【题型】选择题　【知识点】函数　【难度】medium
函数$f(x)=A\sin(\omega x+\varphi)(A>0,\omega>0,0<\varphi<\pi)$在一个周期内的图象如图所示，则下列说法中正确的是( \   \ )

\noindent A. $f(0)=1$\\
B. 该函数的解析式为$f(x)=2\sin\left(\dfrac{2}{3}x+\dfrac{\pi}{6}\right)$\\
C. 将函数$f(x)$的图象向右平移$\dfrac{\pi}{2}$个单位得到的函数是奇函数\\
D. 函数$f(x)$的减区间为$\left[\dfrac{\pi}{4}+2k\pi,\dfrac{7}{4}\pi+2k\pi\right],k\in Z$
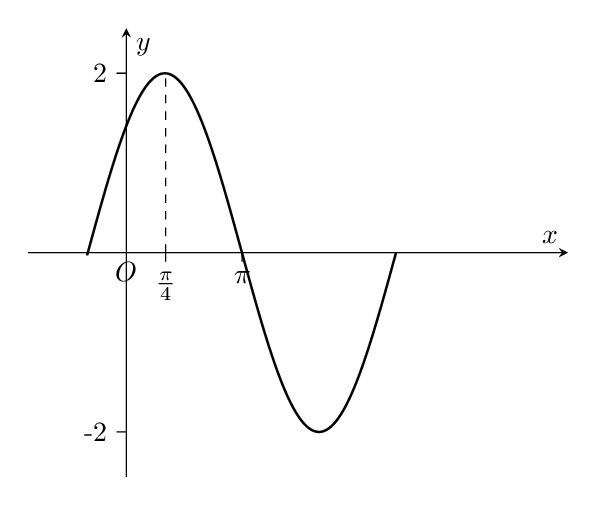
【解答】
\noindent \textbf{【答案】}C

\noindent \textbf{【难度】}0.65

\noindent \textbf{【知识点】}求$\sin x$型三角函数的单调性、求正弦（型）函数的对称轴及对称中心、由图象确定正（余）弦型函数解析式

\noindent \textbf{【分析】}由图象可以得出振幅和周期，进而求得$A$和$\omega$，且有$f\left(\dfrac{\pi}{4}\right)$取最大值，结合正弦函数的图象性质，结合$0<\varphi<\pi$，可解得$\varphi=\dfrac{\pi}{3}$，进而求出$f(x)=2\sin\left(\dfrac{2}{3}x+\dfrac{\pi}{3}\right)$，以此判断ABD，对于C，将函数$f(x)$的图象向右平移$\dfrac{\pi}{2}$个单位可得$f\left(x-\dfrac{\pi}{2}\right)=2\sin\dfrac{2}{3}x$，易得$2\sin\dfrac{2}{3}x$为奇函数，故C正确.

\noindent \textbf{【详解】}对于AB，由图象，易得$A=2$，$T=4\times\left(\pi-\dfrac{\pi}{4}\right)=3\pi=\dfrac{2\pi}{\omega}$，解得$\omega=\dfrac{2}{3}$，
则$f(x)=2\sin\left(\dfrac{2}{3}x+\varphi\right)(0<\varphi<\pi)$，
因为$f\left(\dfrac{\pi}{4}\right)=2\sin\left(\dfrac{2}{3}\cdot\dfrac{\pi}{4}+\varphi\right)=2$，则有$\dfrac{2}{3}\cdot\dfrac{\pi}{4}+\varphi=\dfrac{\pi}{2}+2k\pi,k\in Z$，
即$\varphi=\dfrac{\pi}{3}+2k\pi,k\in Z$，因为$0<\varphi<\pi$，所以$\varphi=\dfrac{\pi}{3}$，
则$f(x)=2\sin\left(\dfrac{2}{3}x+\dfrac{\pi}{3}\right)$，故B错误；
$f(0)=\sqrt{3}\neq1$，故A错误，

\noindent 对于C，将函数$f(x)$的图象向右平移$\dfrac{\pi}{2}$个单位，即
\(
f\left(x-\dfrac{\pi}{2}\right)=2\sin\left[\dfrac{2}{3}\left(x-\dfrac{\pi}{2}\right)+\dfrac{\pi}{3}\right]=2\sin\dfrac{2}{3}x,
\)
易得$2\sin\dfrac{2}{3}x$为奇函数，故C正确；

\noindent 对于D，若求$f(x)=2\sin\left(\dfrac{2}{3}x+\dfrac{\pi}{3}\right)$的单调递减区间，
则有$\dfrac{\pi}{2}+2k\pi\leq\dfrac{2}{3}x+\dfrac{\pi}{3}\leq\dfrac{3\pi}{2}+2k\pi,k\in Z$，
解得$\dfrac{\pi}{4}+3k\pi\leq x\leq\dfrac{7\pi}{4}+3k\pi,k\in Z$，
即$f(x)$的减区间为$\left[\dfrac{\pi}{4}+3k\pi,\dfrac{7\pi}{4}+3k\pi\right],k\in Z$，故D错误.

\noindent 故选：C.